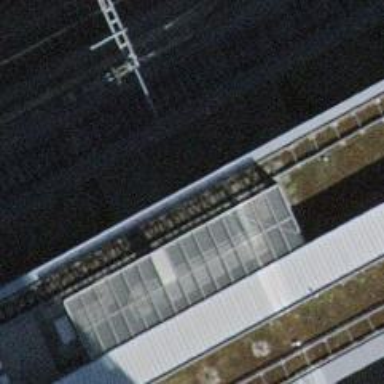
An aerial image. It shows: Building part with flat roof.